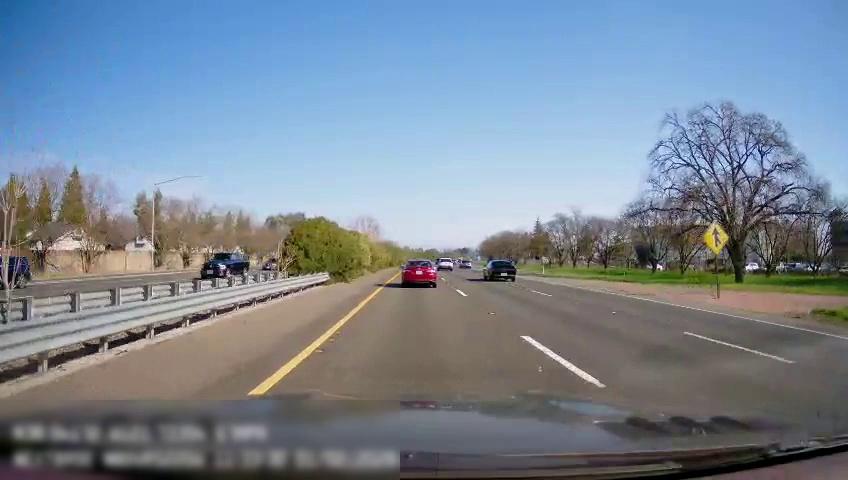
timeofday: Day
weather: Sunny
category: Drivable Space
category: Drivable Space
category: Vehicles | SUV
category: Vehicles | SUV
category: Vehicles | Car
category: Vehicles | Car
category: Vehicles | Car
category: Vehicles | Car
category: Lanes | Current Lane
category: Lanes | Current Lane
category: Lanes | Alternate Lane
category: Lanes | Alternate Lane
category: Traffic | Signs